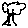
Label: tree